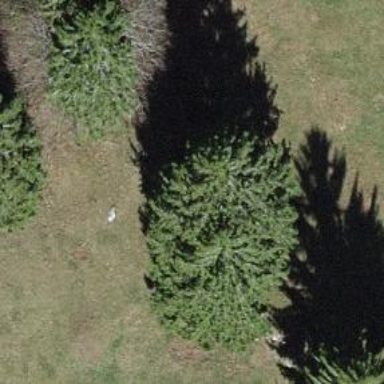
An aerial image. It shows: Evergreen needle-leaved tree in agricultural setting.